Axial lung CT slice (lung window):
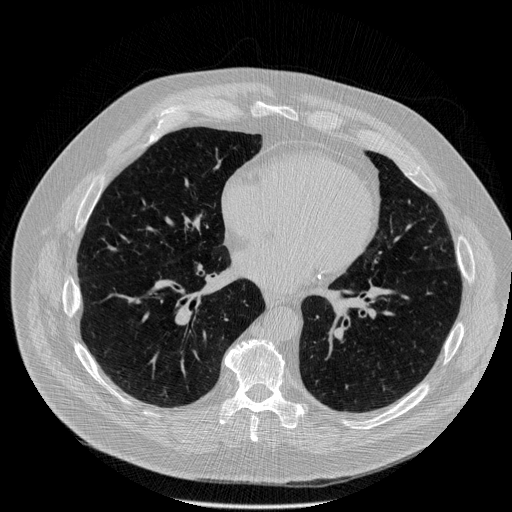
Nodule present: no